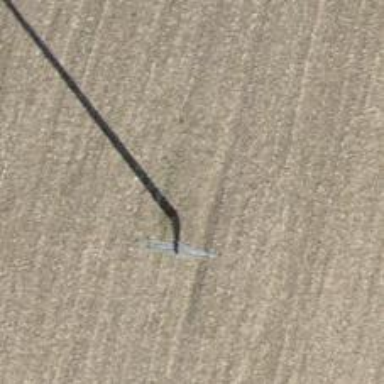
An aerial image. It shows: Concrete power pole.